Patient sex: M
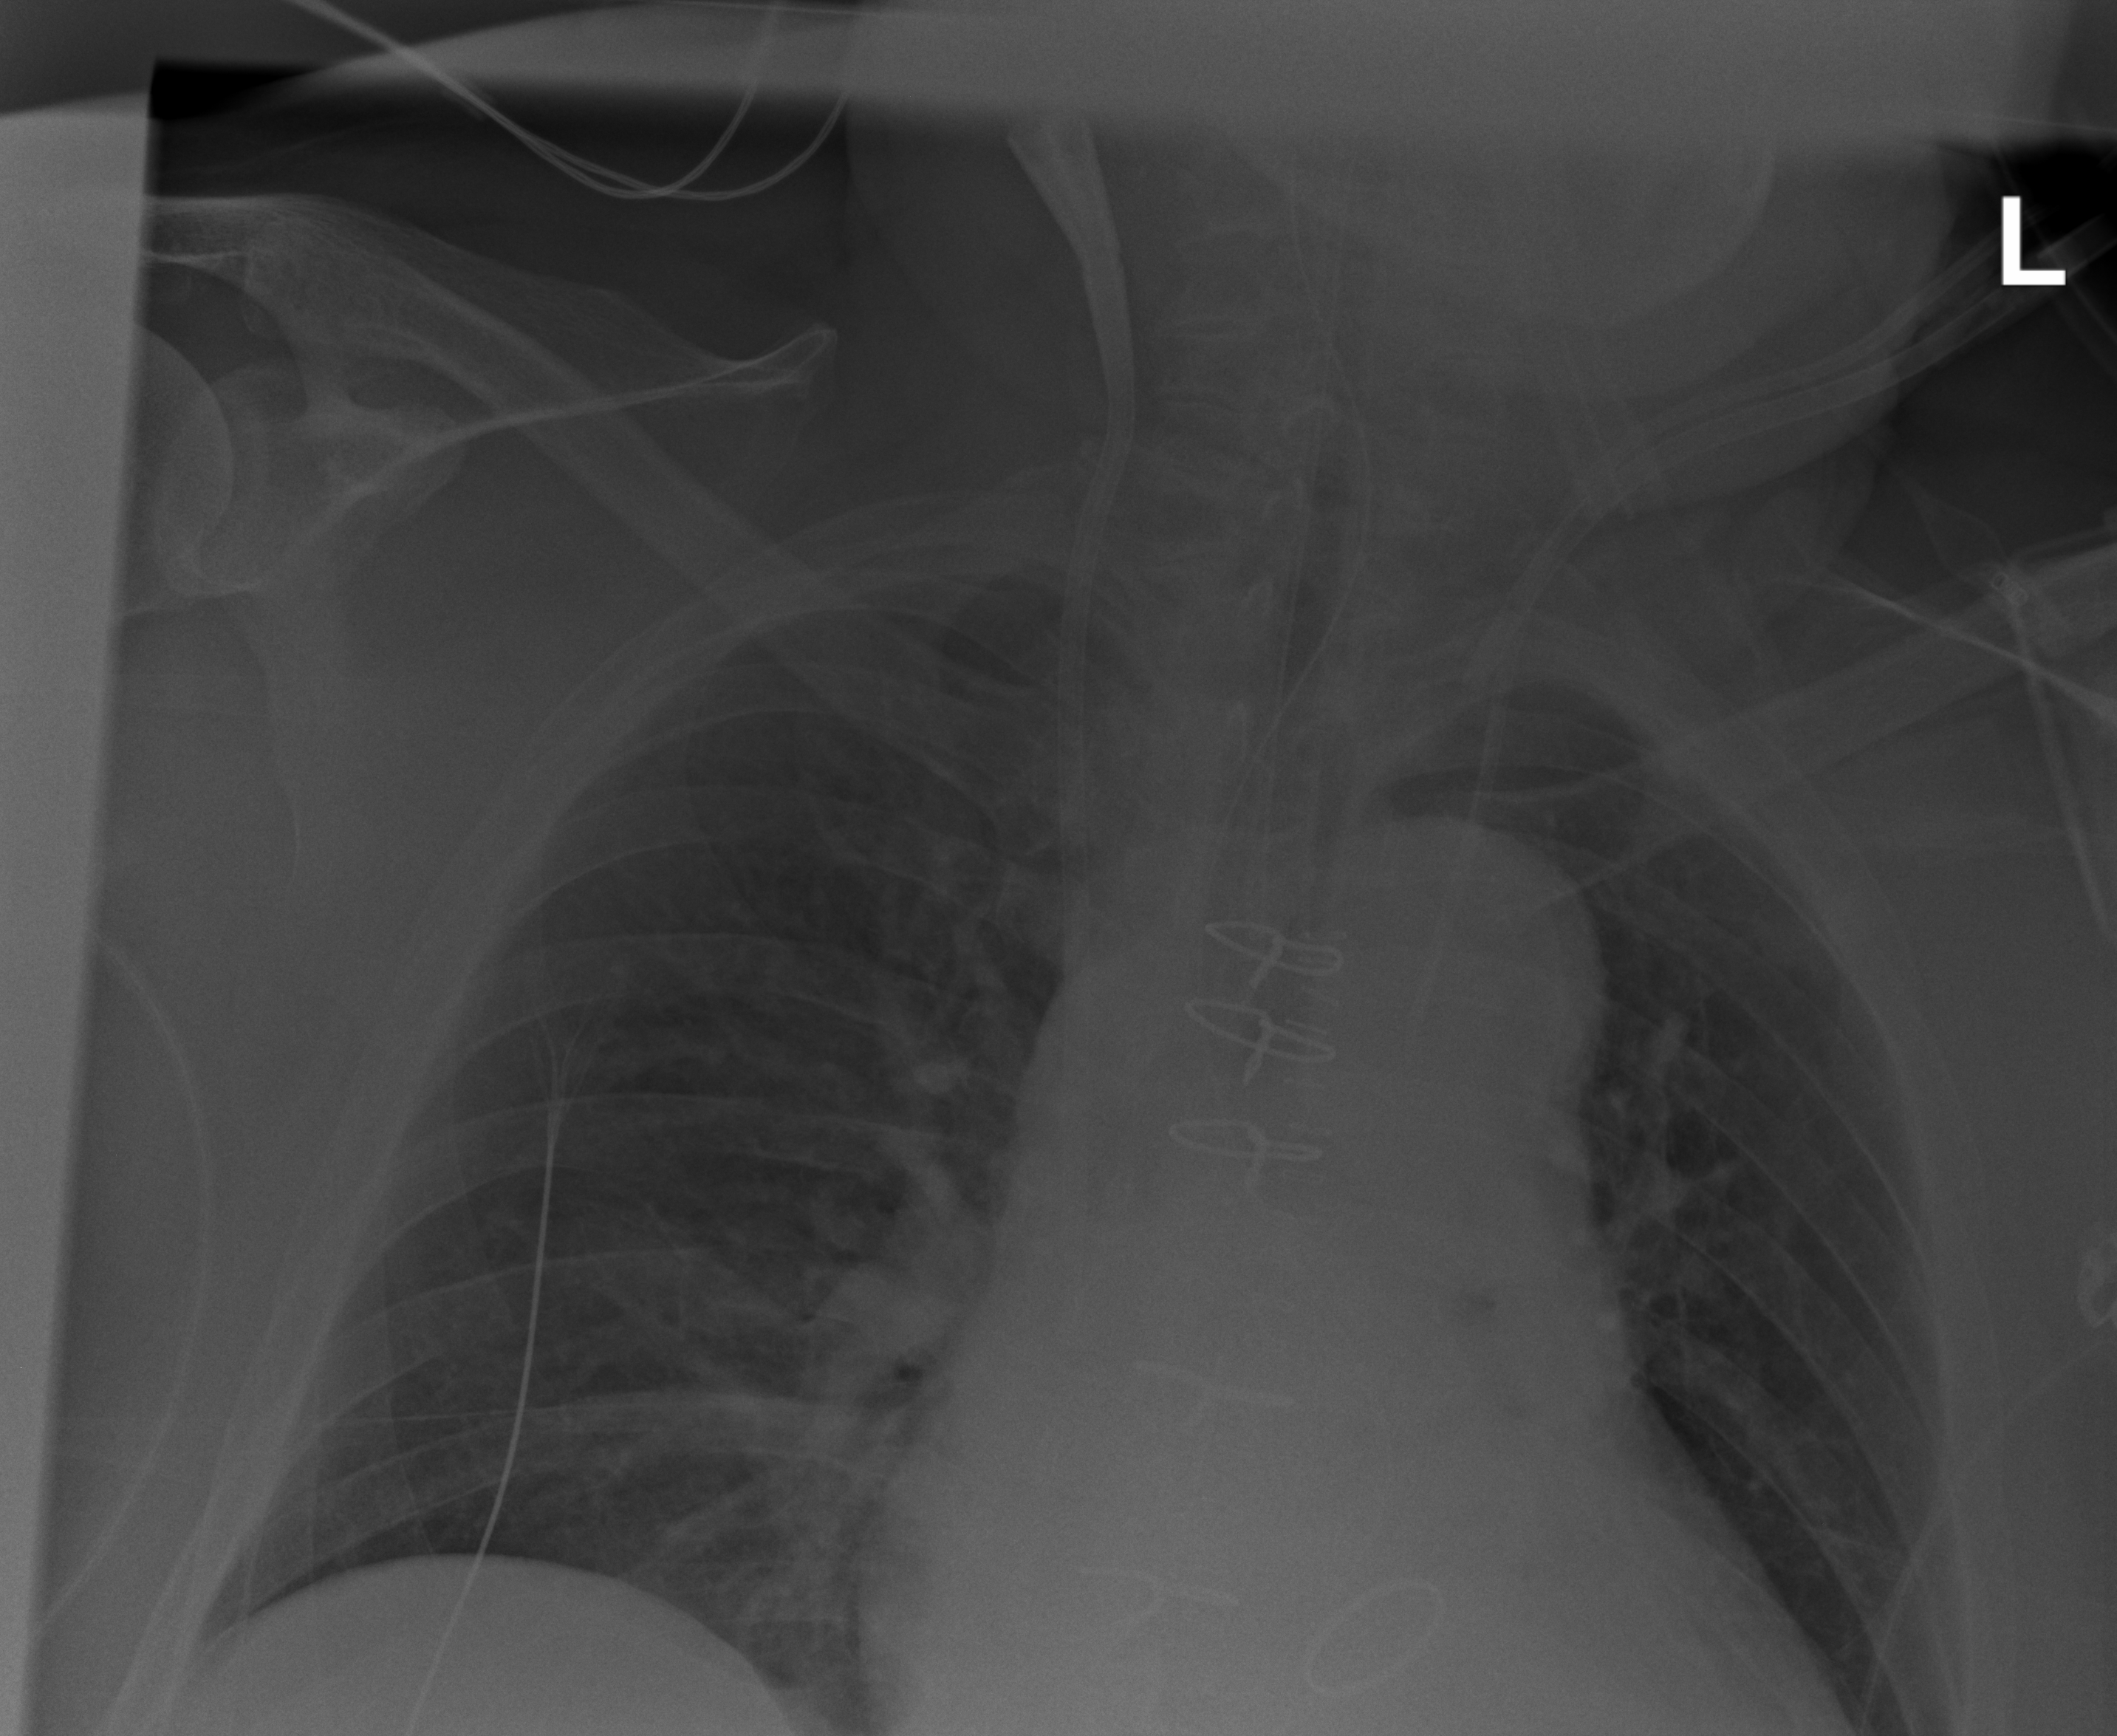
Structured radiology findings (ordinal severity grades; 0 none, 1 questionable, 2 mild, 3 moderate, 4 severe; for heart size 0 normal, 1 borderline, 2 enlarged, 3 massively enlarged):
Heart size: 2
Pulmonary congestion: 1
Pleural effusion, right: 0
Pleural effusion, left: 0
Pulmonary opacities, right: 0
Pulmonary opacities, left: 0
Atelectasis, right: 0
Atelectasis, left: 0